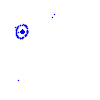
Particle: pion